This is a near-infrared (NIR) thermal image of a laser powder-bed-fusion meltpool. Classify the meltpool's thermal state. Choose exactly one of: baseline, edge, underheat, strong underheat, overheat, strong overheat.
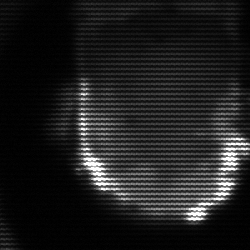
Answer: baseline